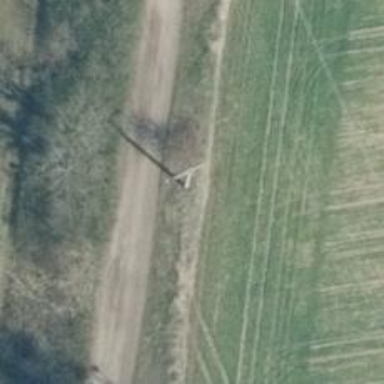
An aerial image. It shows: Power pole.